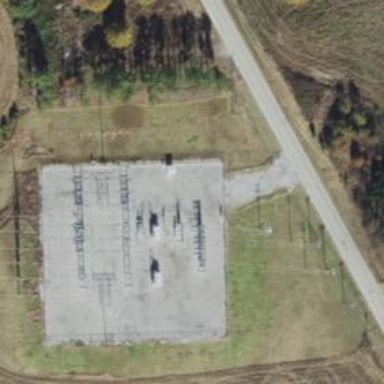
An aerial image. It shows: Substation surrounded by fence.